Question: >
<URL>
I am trying to create a simple UIAlertView for an app in landscape mode but all I see is the title and buttons but no actual message.
It has something to do with the space available for the UIAlertView on the screen as if I remove a couple of the buttons then the message displays fine.
Is there a way to force the UIAlertView to resize itself to fit?
Relevant code is here
'''
UIAlertView *alert = [[UIAlertView alloc] initWithTitle:NSLocalizedString(@"Free Update",nil)
message:NSLocalizedString(@"There is a new version of this app available in the App Store. Download it now.",nil)
delegate:self
cancelButtonTitle:NSLocalizedString(@"Don't remind me",nil)
otherButtonTitles:NSLocalizedString(@"Download",nil), NSLocalizedString(@"Remind me later", nil), nil];
[alert show];
[alert release];
'''
And this is the result:

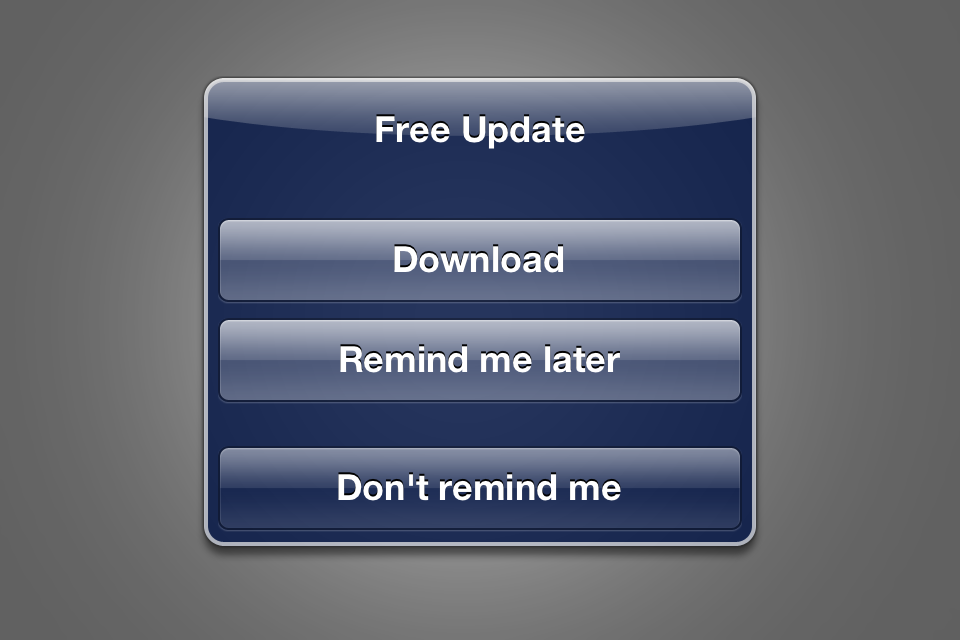
Answer: In the end we had to drop one of the buttons from the alert view to make it work in landscape mode.